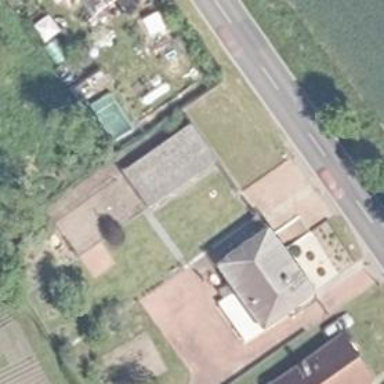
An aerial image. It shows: Simple and straightforward house.